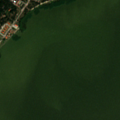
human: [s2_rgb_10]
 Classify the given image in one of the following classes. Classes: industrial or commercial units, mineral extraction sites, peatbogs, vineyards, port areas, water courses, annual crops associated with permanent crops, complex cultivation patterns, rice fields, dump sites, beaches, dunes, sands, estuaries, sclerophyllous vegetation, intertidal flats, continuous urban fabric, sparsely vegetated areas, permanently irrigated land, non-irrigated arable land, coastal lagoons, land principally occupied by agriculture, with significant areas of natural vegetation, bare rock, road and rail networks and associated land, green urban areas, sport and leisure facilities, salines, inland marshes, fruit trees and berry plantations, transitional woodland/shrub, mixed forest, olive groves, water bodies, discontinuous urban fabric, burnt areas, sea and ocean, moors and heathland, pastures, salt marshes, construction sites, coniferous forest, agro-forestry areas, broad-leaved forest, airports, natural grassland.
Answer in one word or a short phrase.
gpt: discontinuous urban fabric, moors and heathland, coastal lagoons